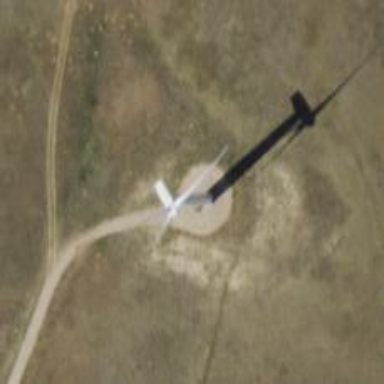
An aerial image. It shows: Wind power generator employing wind turbines.